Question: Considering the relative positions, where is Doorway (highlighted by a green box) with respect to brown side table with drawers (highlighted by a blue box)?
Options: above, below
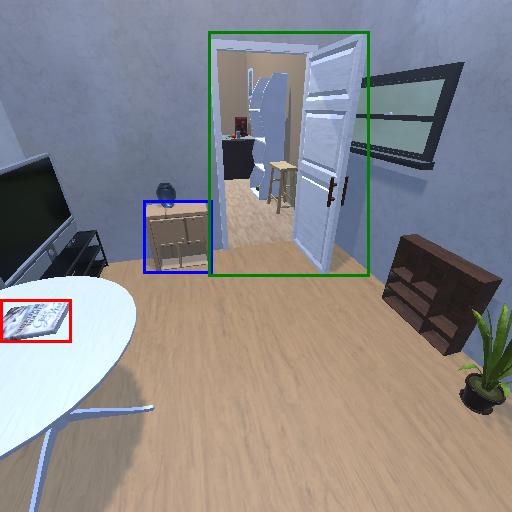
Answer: above